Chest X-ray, PA view. Patient: 60 years old, sex M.
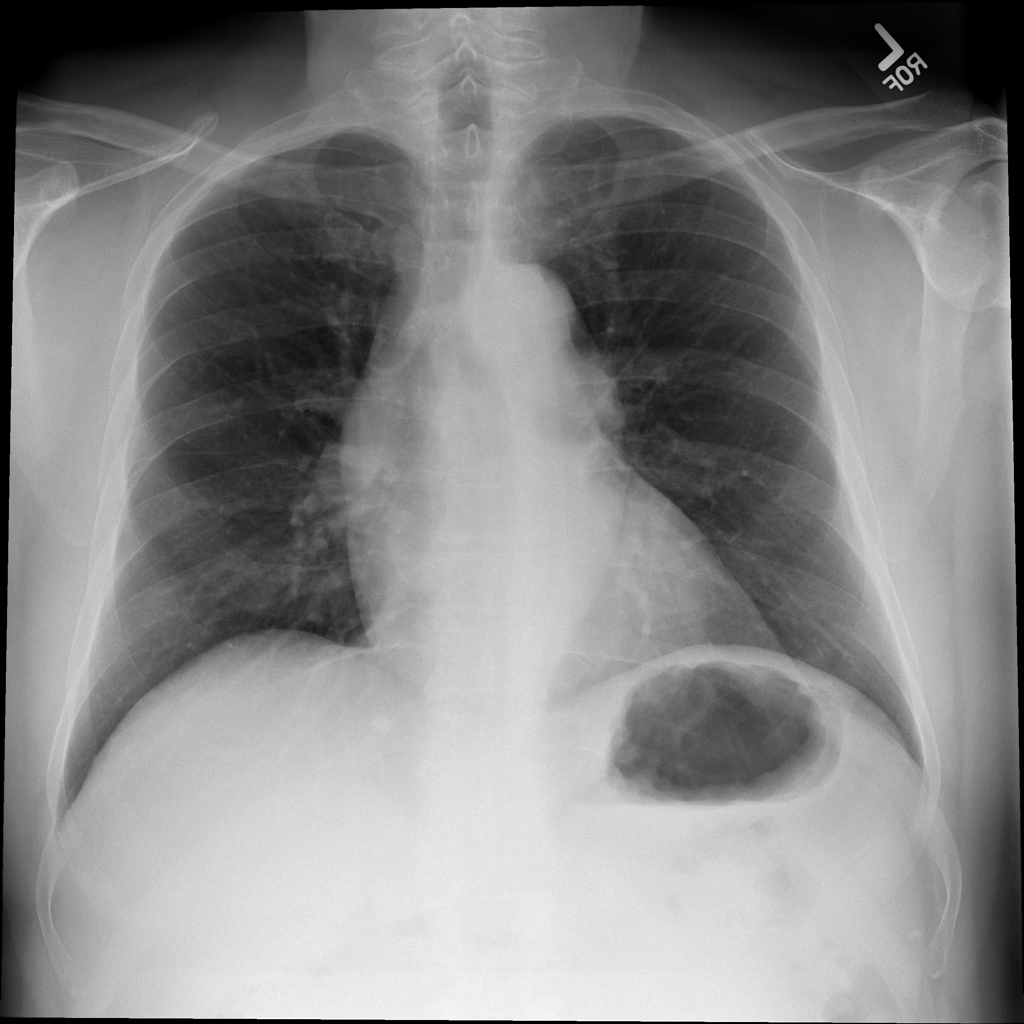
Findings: No Finding